Interaction volume radius: 10 \u00c5
Interaction volume height: 15 \u00c5
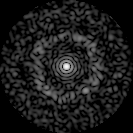
Disorder parameter: 0.8546